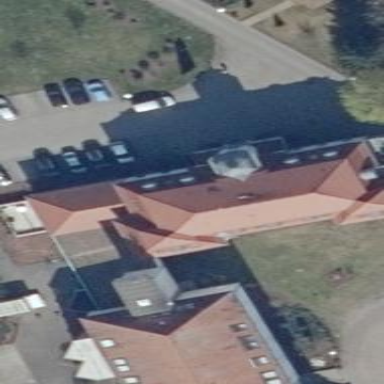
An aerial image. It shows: Building with part featuring red mansard roof made of roof tiles.